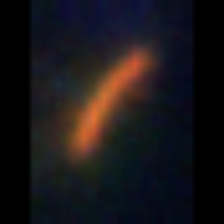
Taxon: Pennate
Group: Diatoms